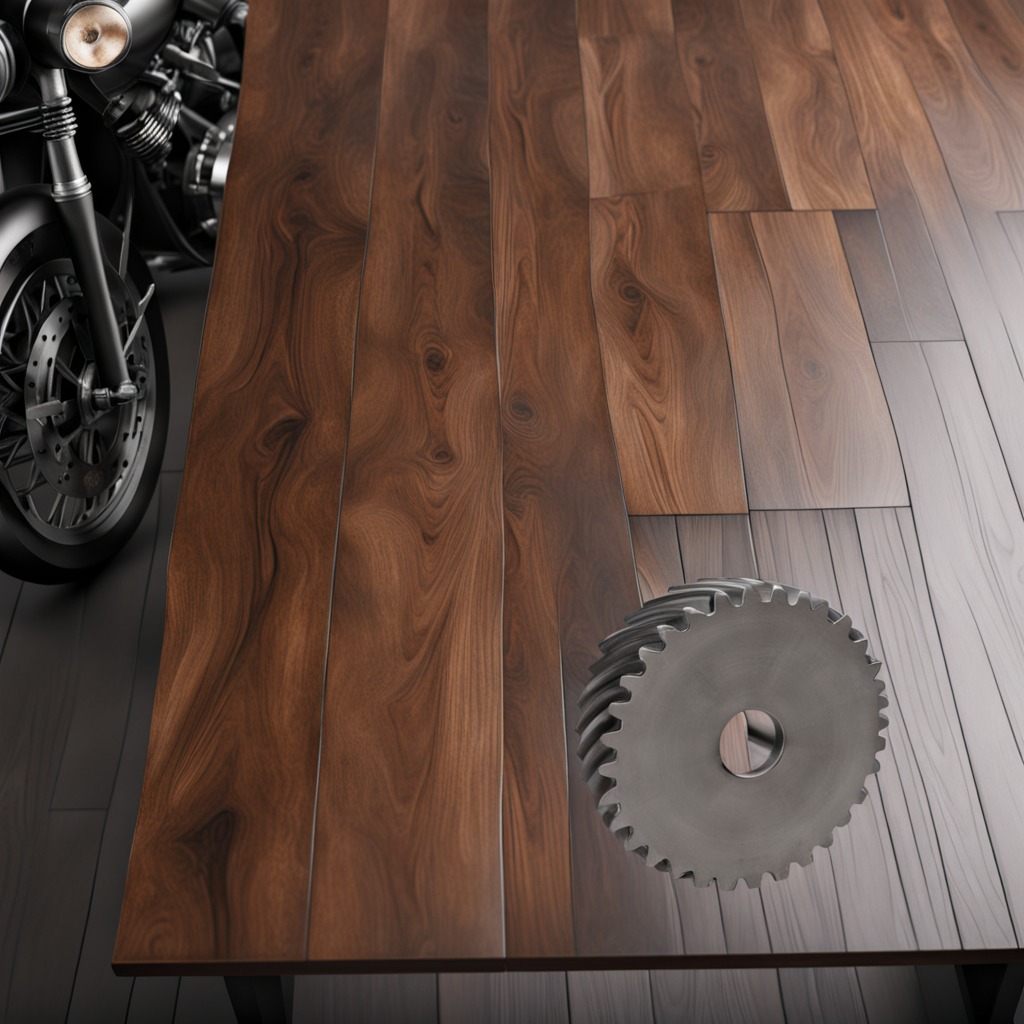
A steel gear with teeth is lying on an oil-spilled wooden table in a vintage motorcycle garage.